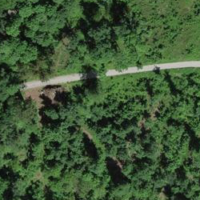
EUNIS habitat code: 53
Species observed at this site:
Corylus avellana
Arum maculatum